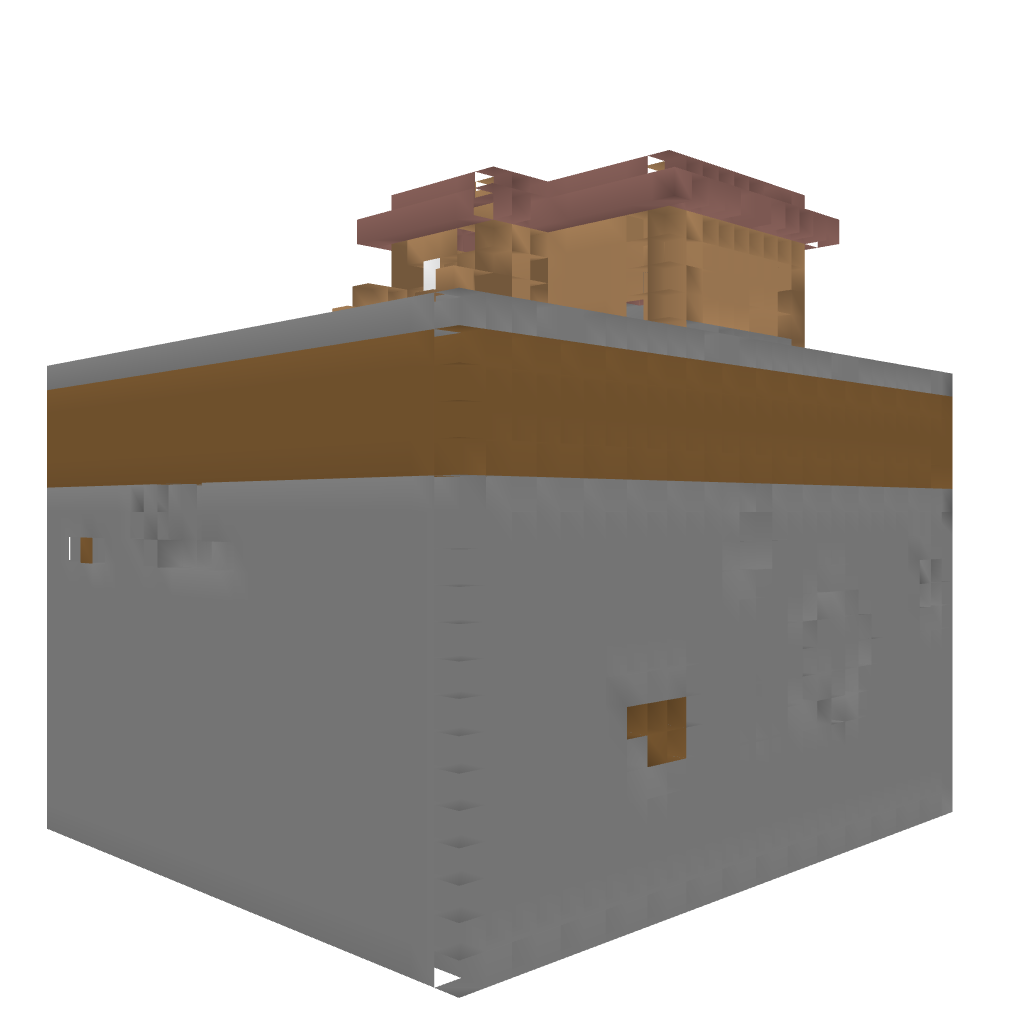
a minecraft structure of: Torture Chamber v1.0 bad low quality a lot of earth